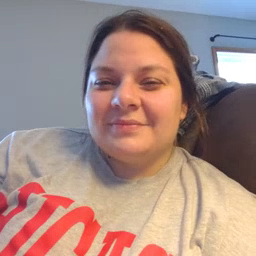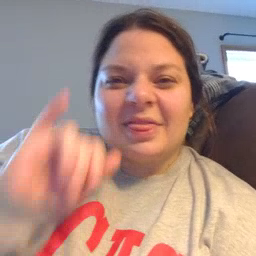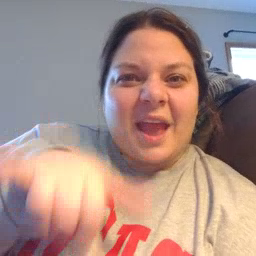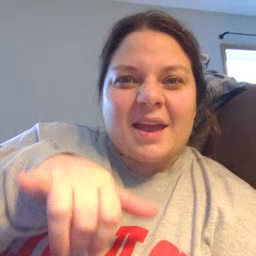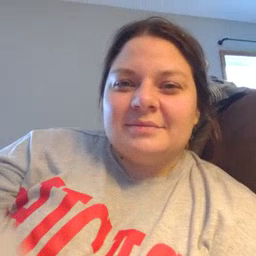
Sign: that